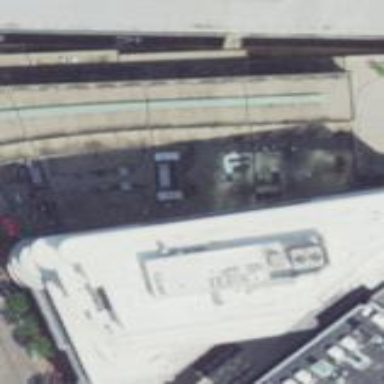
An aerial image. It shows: Part of building.